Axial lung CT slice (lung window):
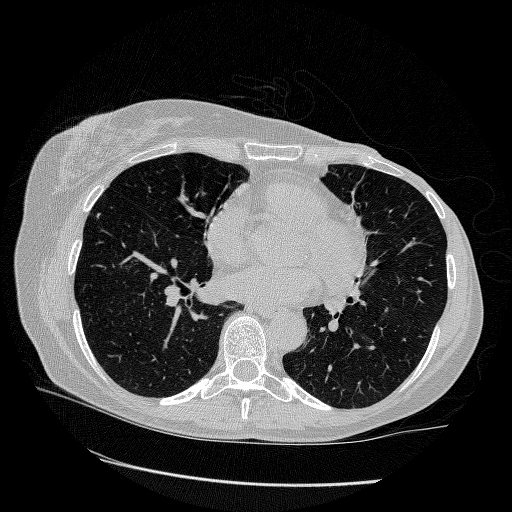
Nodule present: no